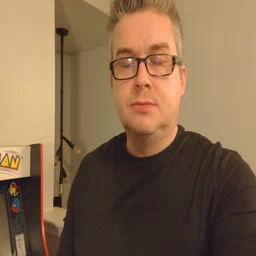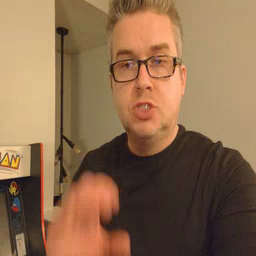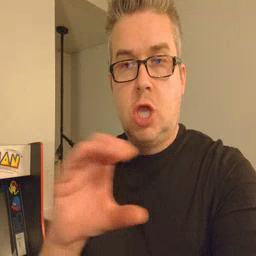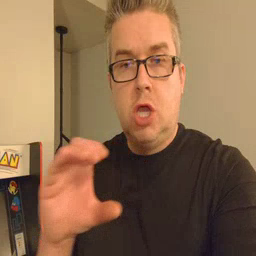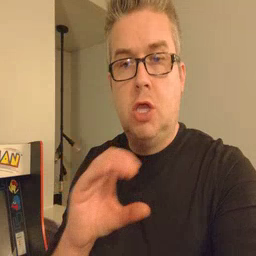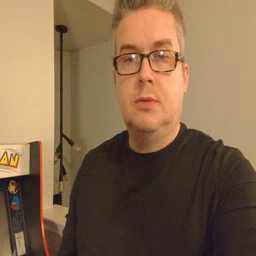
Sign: chocolate